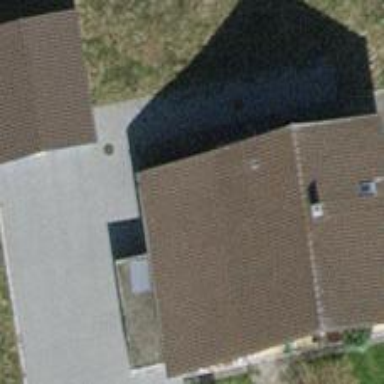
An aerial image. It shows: Detached building.